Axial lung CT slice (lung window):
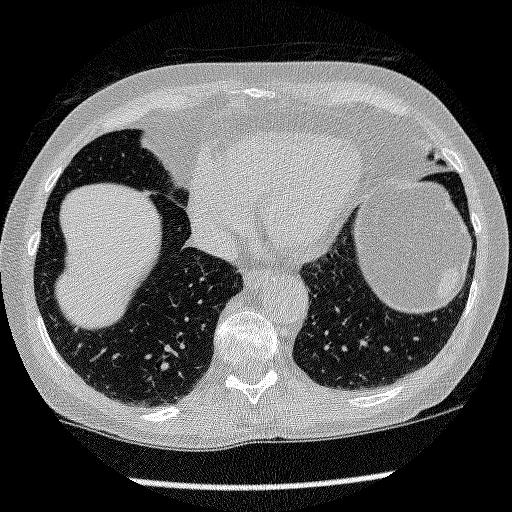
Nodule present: no